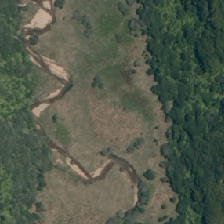
Land cover: low_producing_grassland